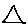
Label: triangle